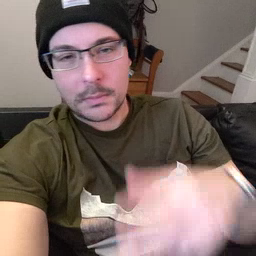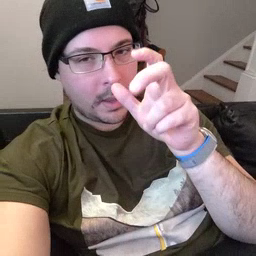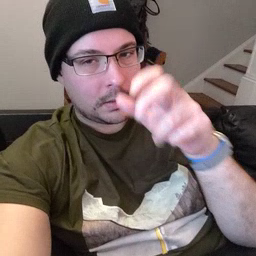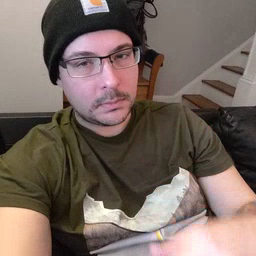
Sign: bug